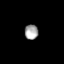
Tissue: skin
Cell type: Fibroblasts
Senescence score: 0.721
Nuclear area (px): 201
Mean DAPI intensity: 161.756